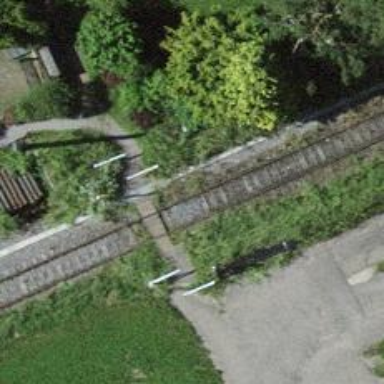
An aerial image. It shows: Level crossing along the railway.